Interaction volume radius: 5 \u00c5
Interaction volume height: 10 \u00c5
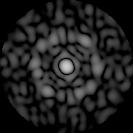
Disorder parameter: 0.8079